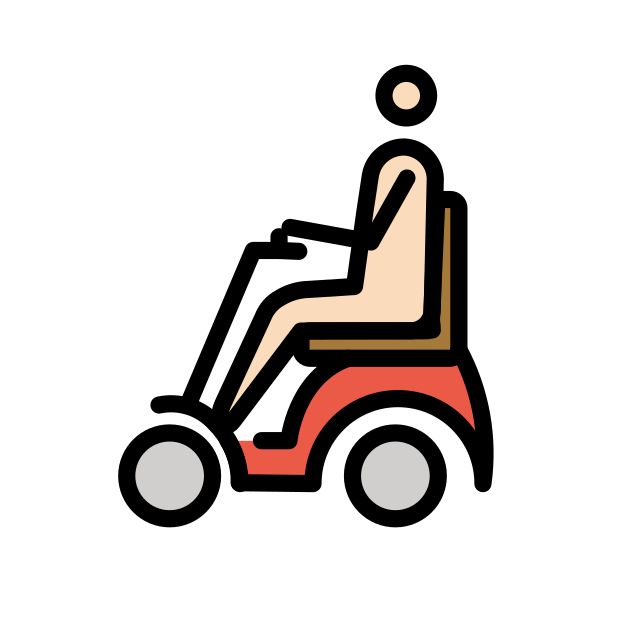
man in motorized wheelchair: light skin tone